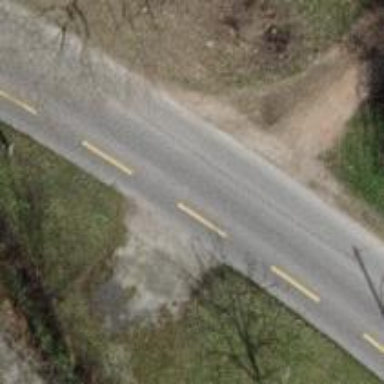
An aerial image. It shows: Unclassified road.